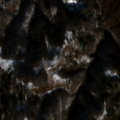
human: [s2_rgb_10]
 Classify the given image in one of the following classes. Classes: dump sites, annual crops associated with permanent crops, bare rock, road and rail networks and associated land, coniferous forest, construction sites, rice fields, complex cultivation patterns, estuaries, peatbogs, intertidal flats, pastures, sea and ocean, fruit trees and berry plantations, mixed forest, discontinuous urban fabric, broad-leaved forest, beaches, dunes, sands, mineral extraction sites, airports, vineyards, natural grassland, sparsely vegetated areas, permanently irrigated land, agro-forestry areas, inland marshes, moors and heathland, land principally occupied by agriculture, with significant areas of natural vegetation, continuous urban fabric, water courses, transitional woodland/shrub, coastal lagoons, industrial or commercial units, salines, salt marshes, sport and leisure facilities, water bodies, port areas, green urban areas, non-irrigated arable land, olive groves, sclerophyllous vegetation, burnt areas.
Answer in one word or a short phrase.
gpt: land principally occupied by agriculture, with significant areas of natural vegetation, broad-leaved forest